Current action and preconditions to check: trajectory_clear

Your task: For each precondition in the list above, predict whether it will hold at this action.

Consider the current scene as observed from the mobile robot's camera, and analyze the predicted future states of all dynamic agents (e.g., people, animals, vehicles, or any moving entities) within the NEXT SECOND.

IMPORTANT: Only answer "very likely" if you are absolutely certain—based on strong, clear evidence—that a dynamic agent will violate the precondition in the predicted future state. Do NOT answer "very likely" for unlikely, ambiguous, or low-probability risks.

Ask yourself for each precondition: Is there a high probability, with clear and convincing evidence, that the predicted future states of any dynamic agent will interfere with the predicted future state of the currently executing action within the NEXT SECOND, causing that precondition to fail?

Assess the risk level based on these predictions. Use "likely" or "very likely" if motions create a clear risk of interference.

Use "neutral" or "improbable" if agents are nearby but their predicted paths are clearly diverging or non-conflicting.

Failure Risk Categories: "very improbable", "improbable", "neutral", "likely", "very likely"

Answer Format: Output ONLY the probability_of_failure value from these categories: "very improbable", "improbable", "neutral", "likely", "very likely"

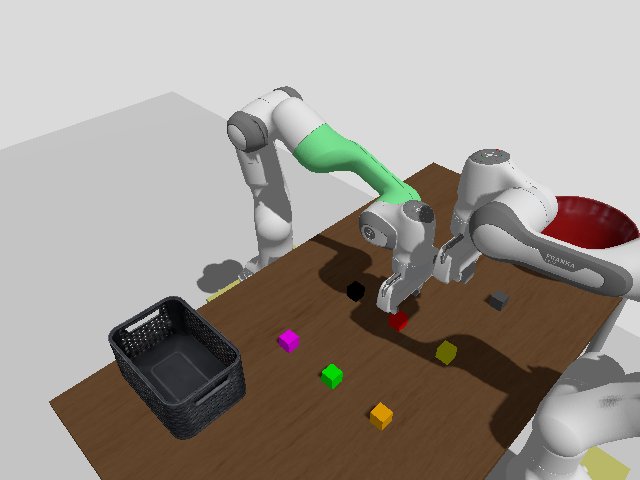

Answer: improbable